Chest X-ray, AP view. Patient: 46 years old, sex M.
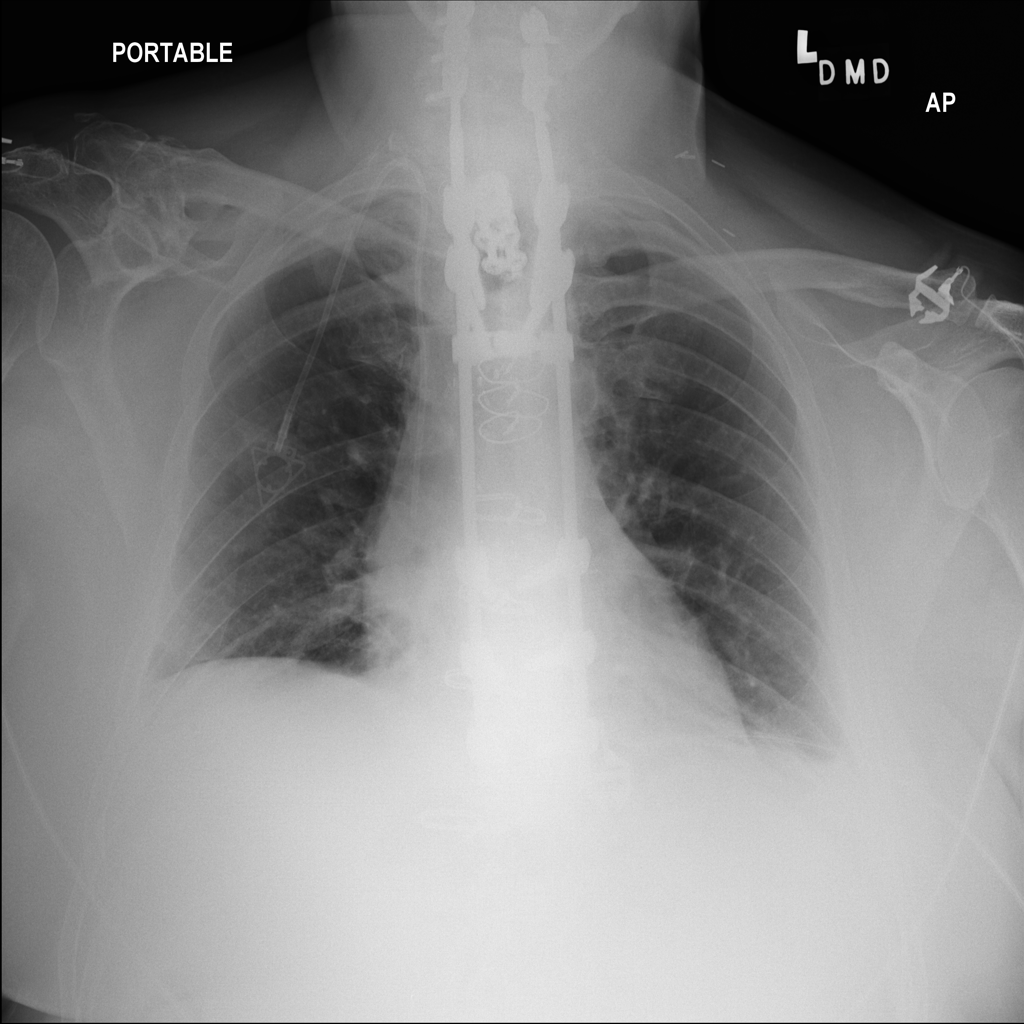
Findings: Atelectasis